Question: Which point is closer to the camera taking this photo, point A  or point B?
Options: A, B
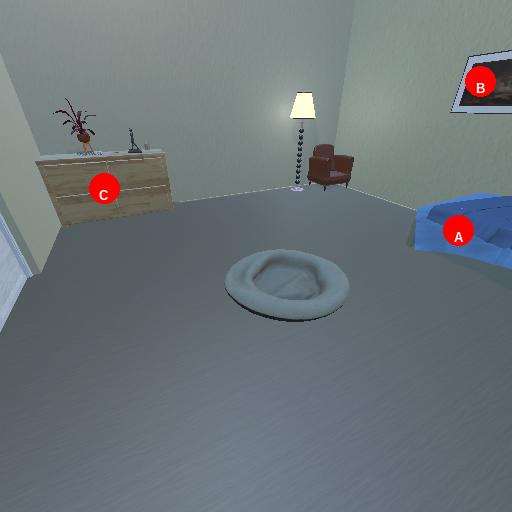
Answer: A